Field crop: maize
Growth stage: 1
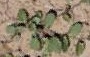
Species: convolvulus